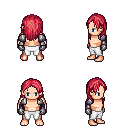
a pixel art fantasy rpg character, male body template, human, light skin, steel arm armor, white pants, ruby red long hairstyle, metal gloves, four views (front, back, left, right), 2x2 character sprite sheet, small pixel art, hard edges, no anti-aliasing